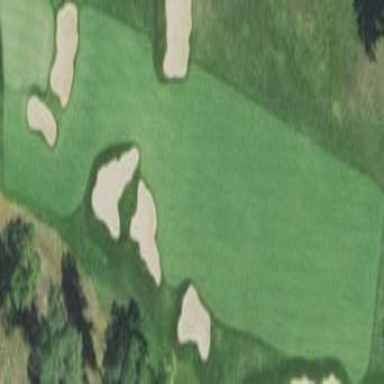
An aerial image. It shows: Grassy area designated as golf fairway.